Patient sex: M
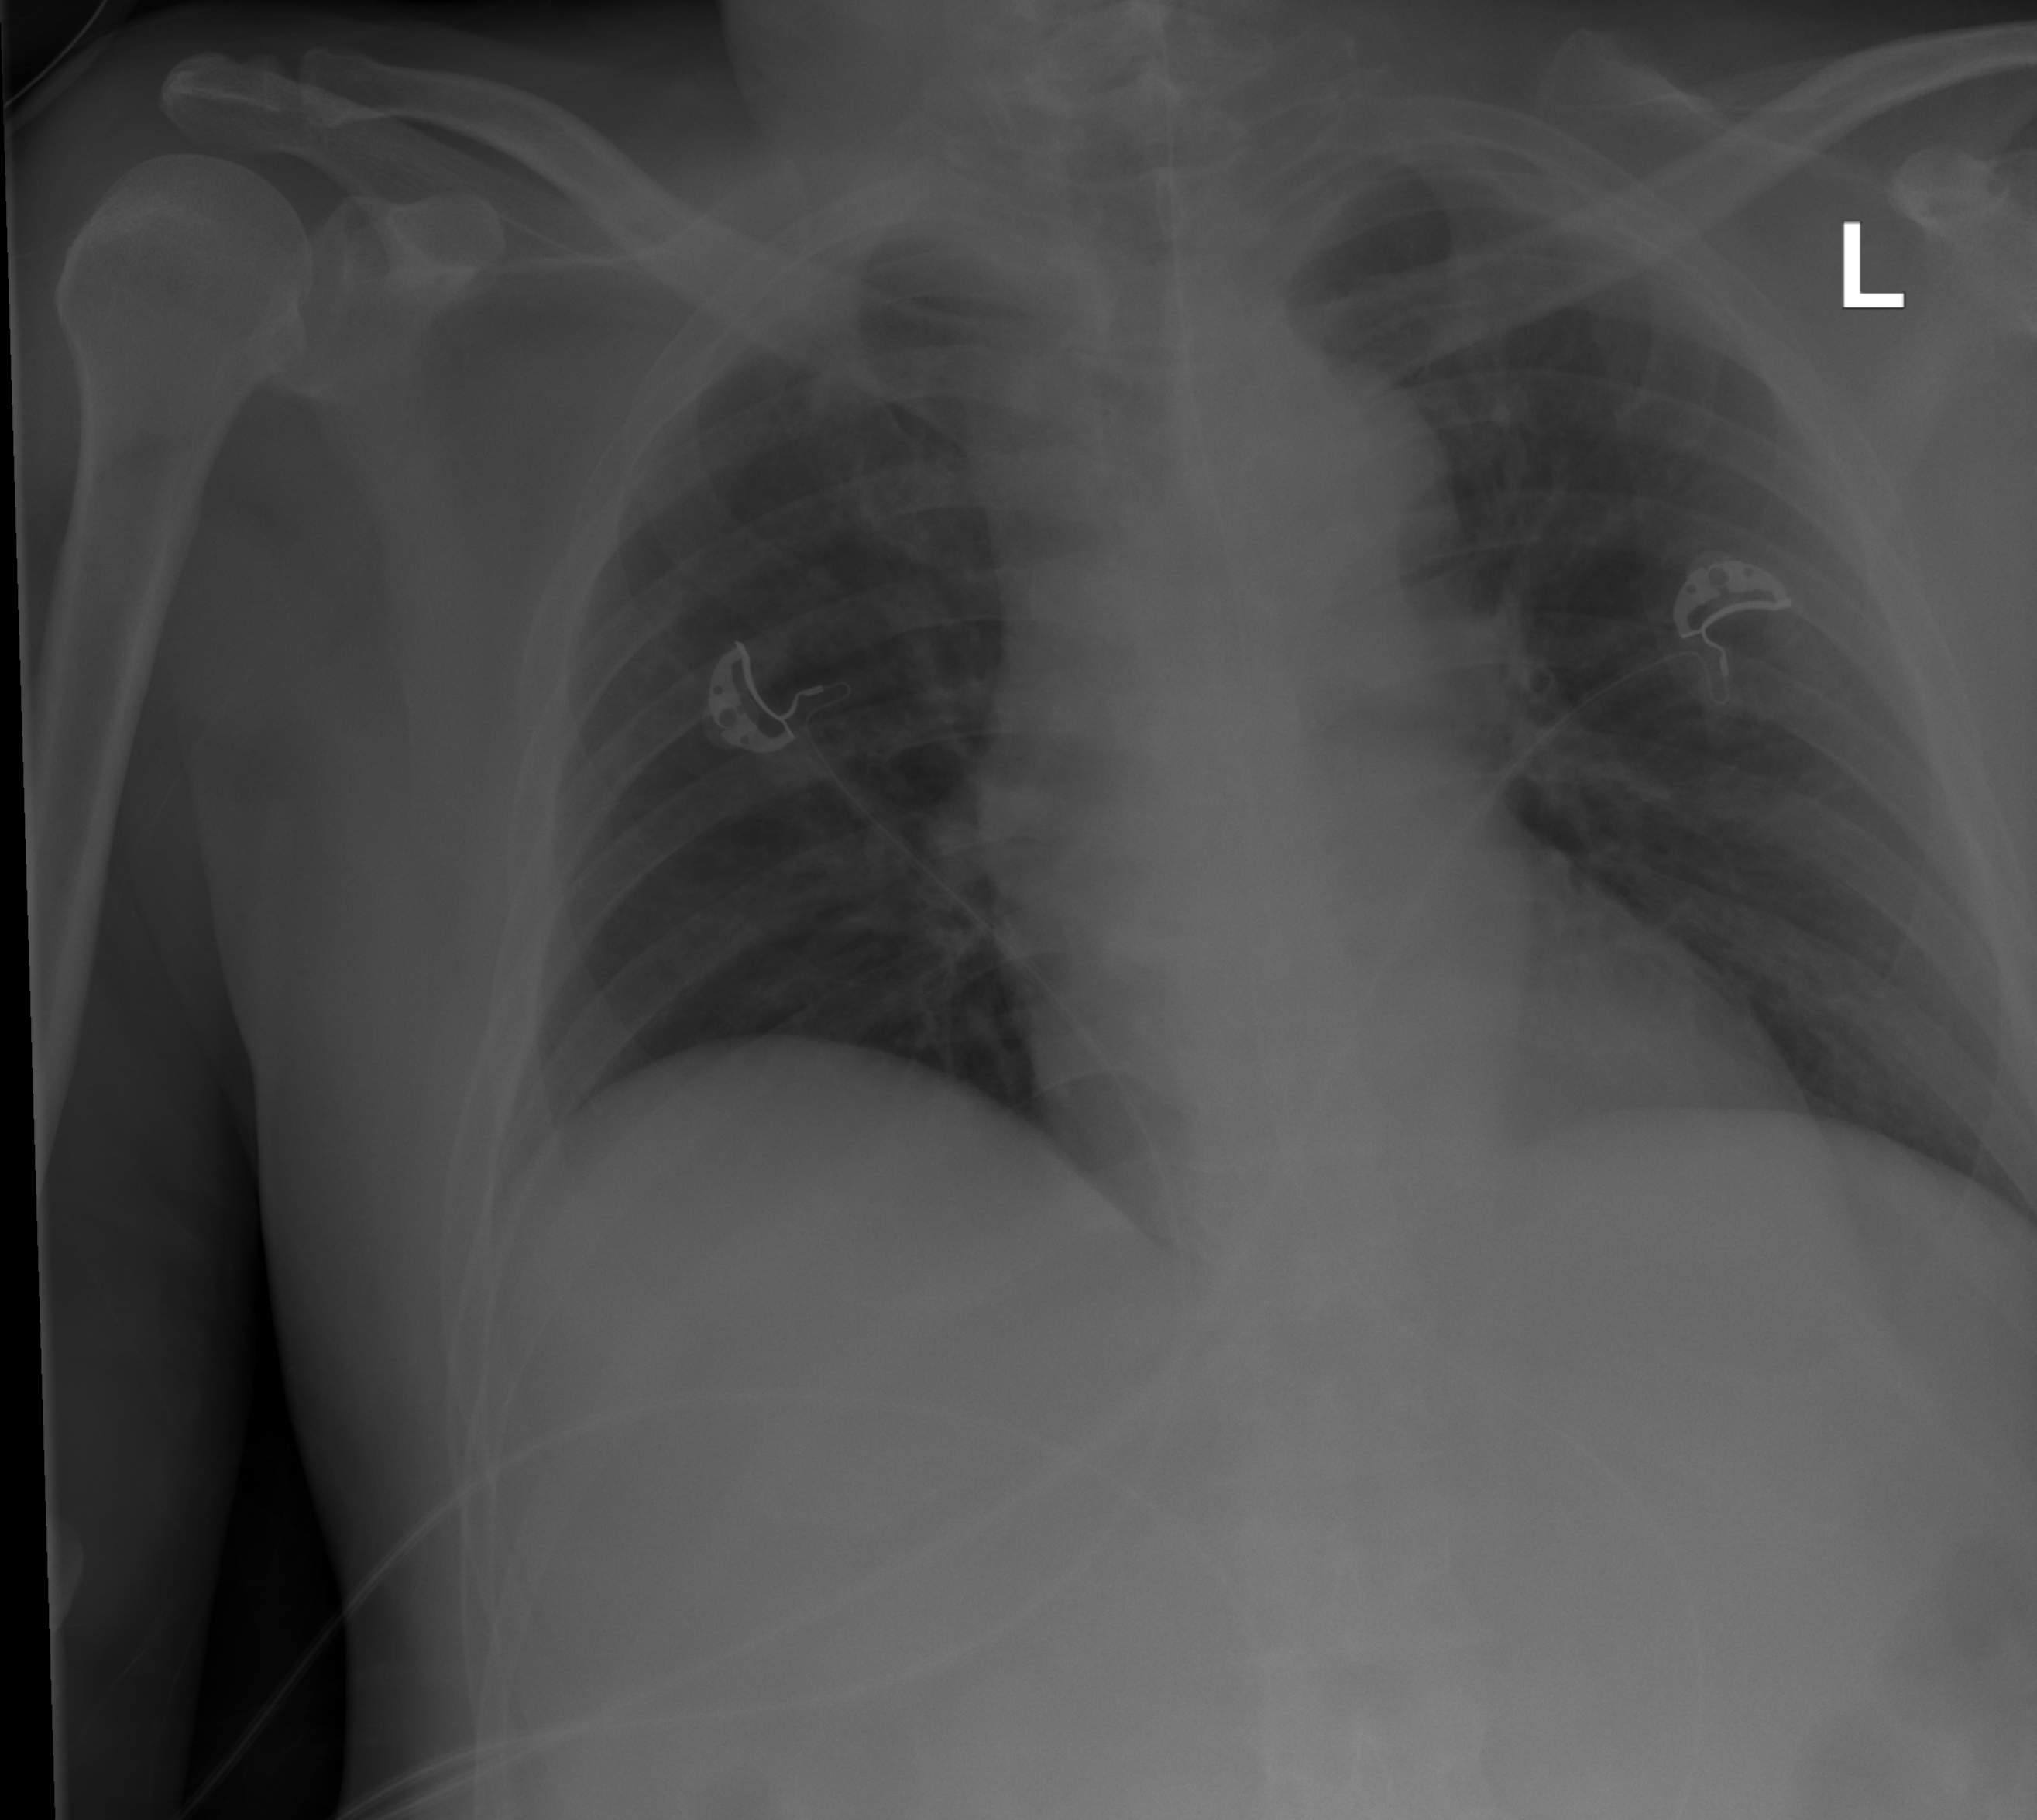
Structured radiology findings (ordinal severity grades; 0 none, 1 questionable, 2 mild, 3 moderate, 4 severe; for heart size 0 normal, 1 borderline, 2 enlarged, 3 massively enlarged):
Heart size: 1
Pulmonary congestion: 0
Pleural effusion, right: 0
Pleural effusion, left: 0
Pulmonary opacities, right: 0
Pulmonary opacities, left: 1
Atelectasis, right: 2
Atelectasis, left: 0